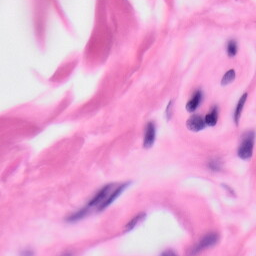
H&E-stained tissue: Skin